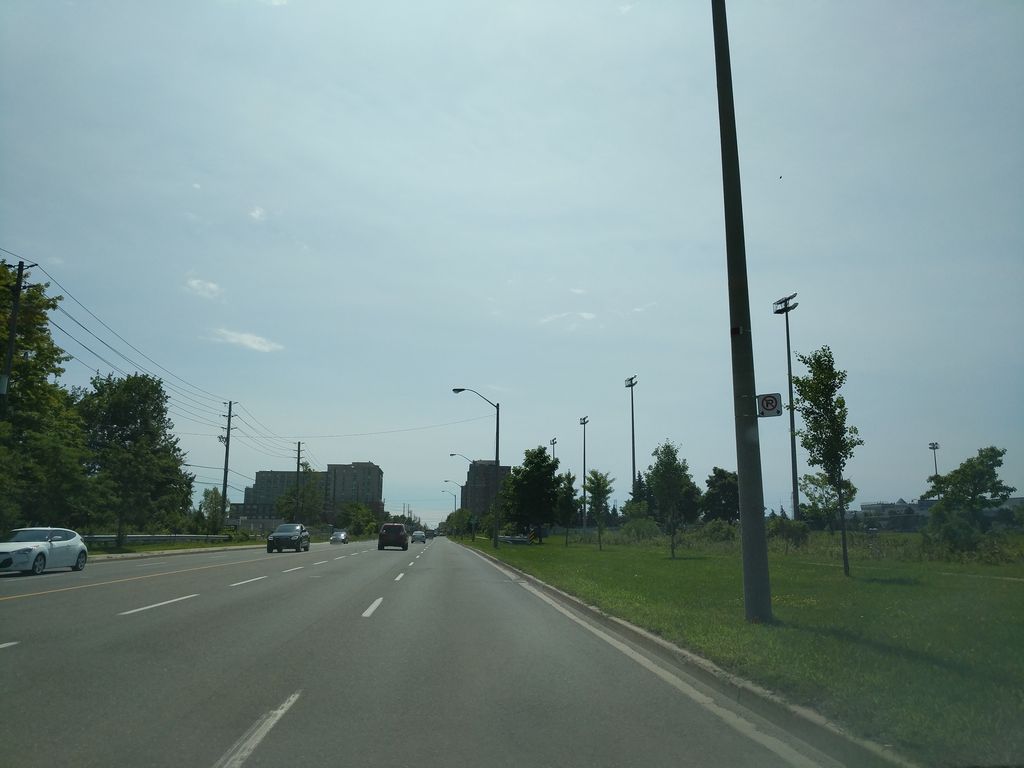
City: toronto